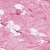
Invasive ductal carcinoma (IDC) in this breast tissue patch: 0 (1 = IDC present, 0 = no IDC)